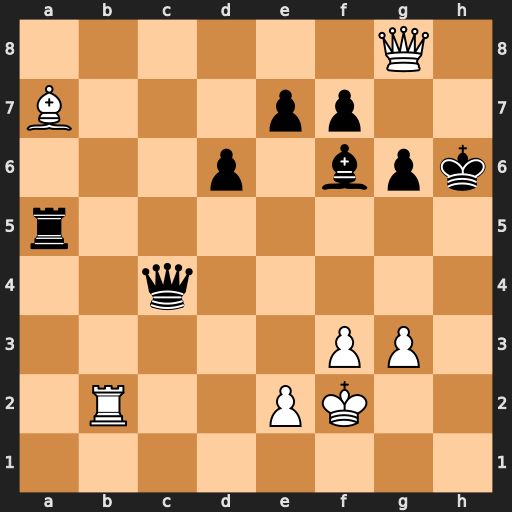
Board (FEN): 6Q1/B3pp2/3p1bpk/r7/2q5/5PP1/1R2PK2/8
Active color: w
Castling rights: -
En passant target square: -
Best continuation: Be3+ g5 Rb1